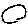
Label: circle